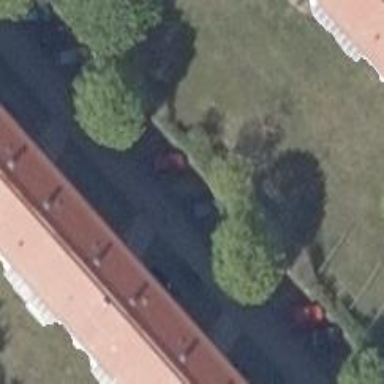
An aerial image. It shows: Parking area with surface.